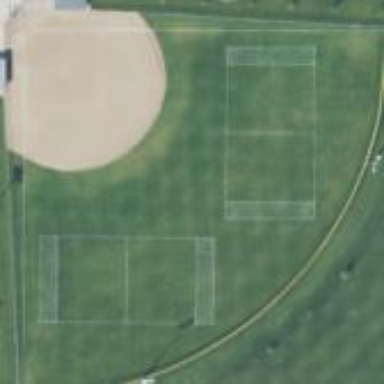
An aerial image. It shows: Baseball pitch for leisure land.